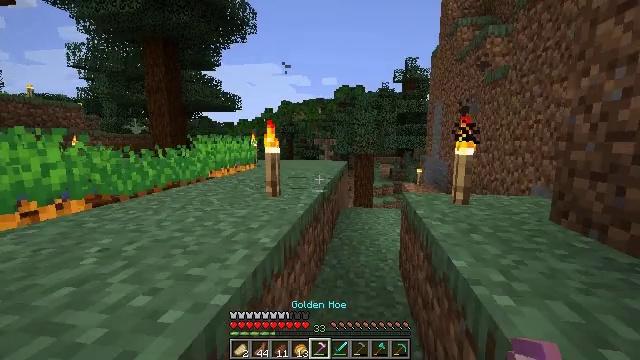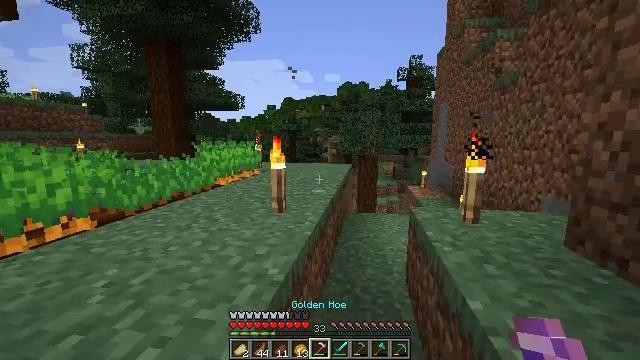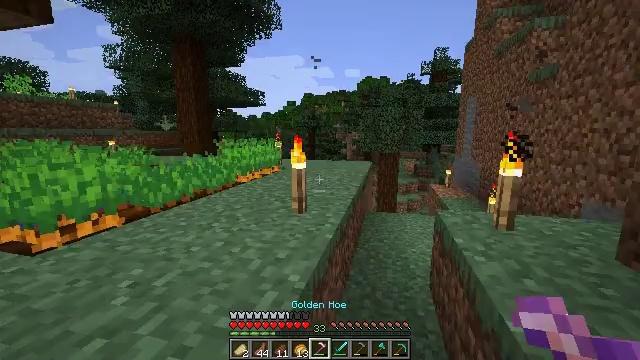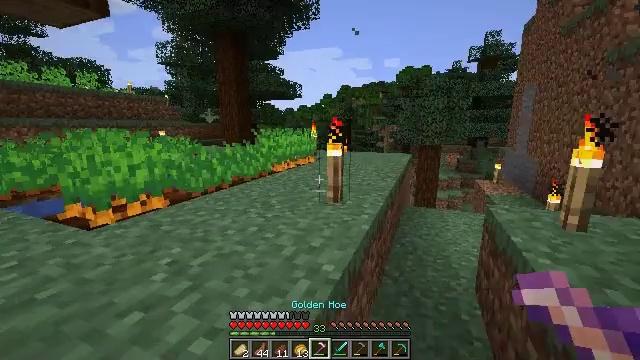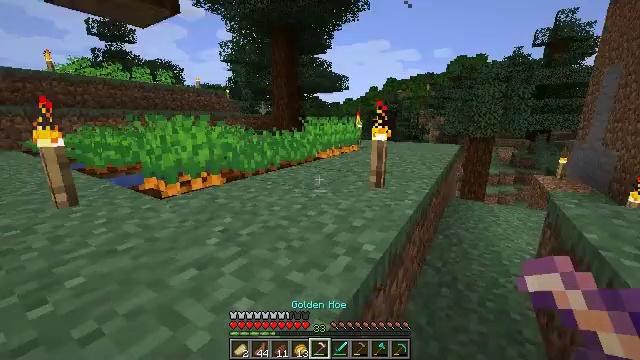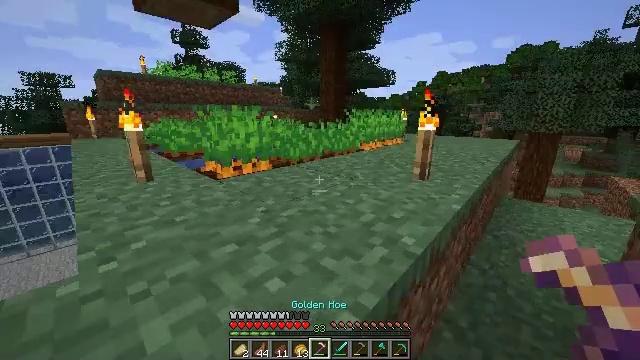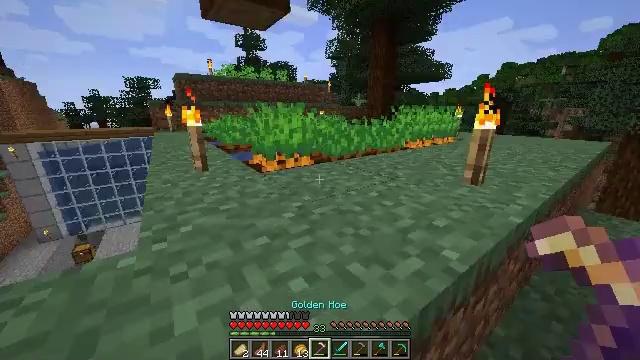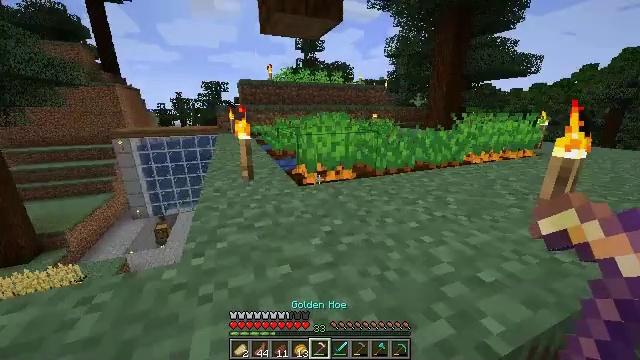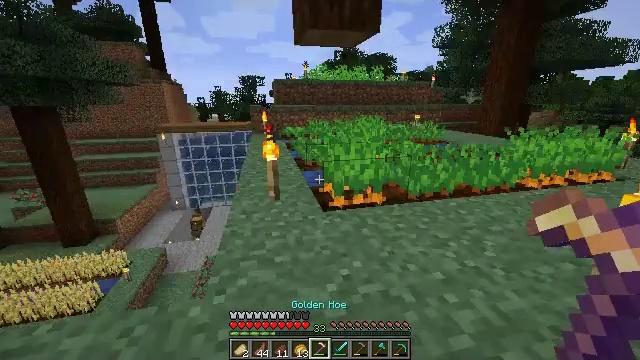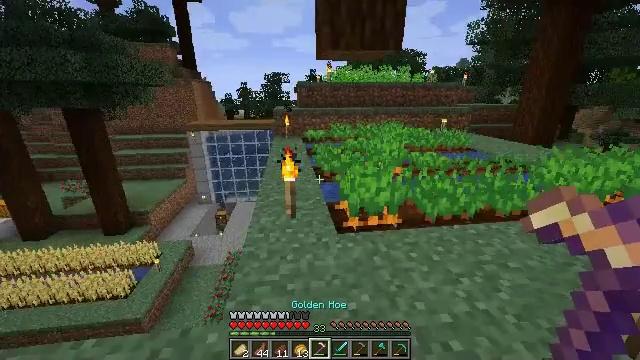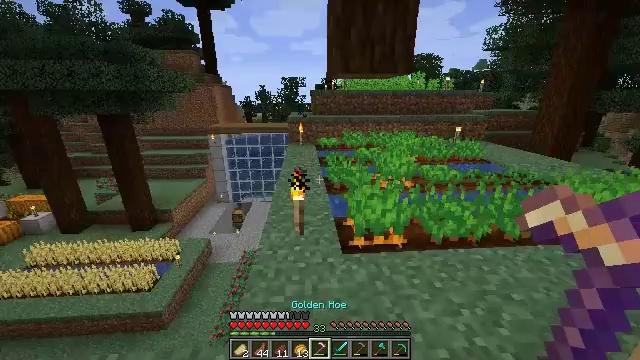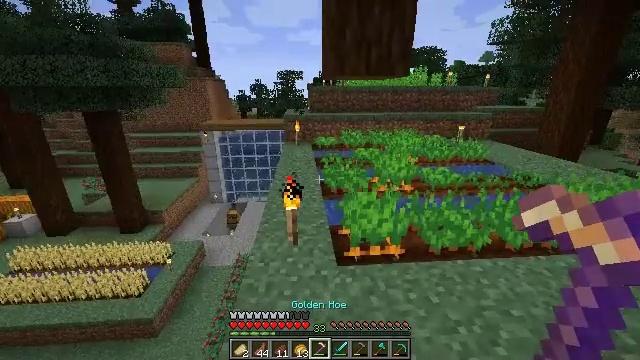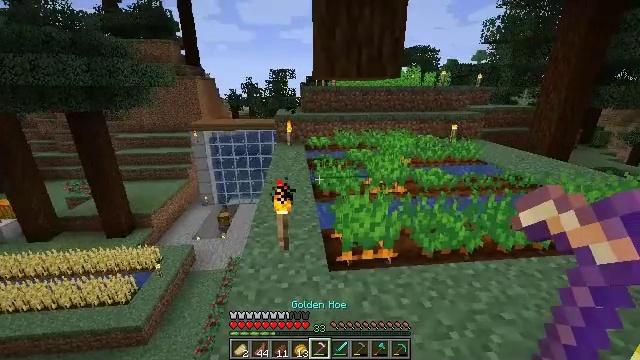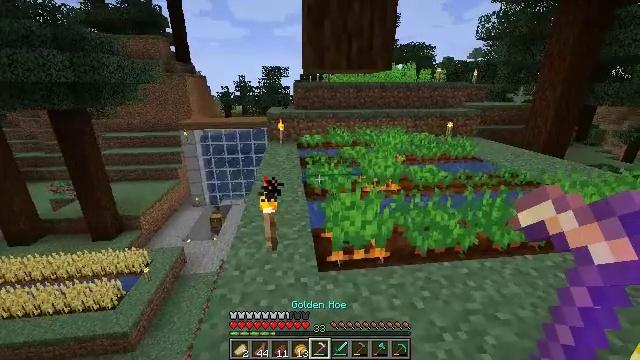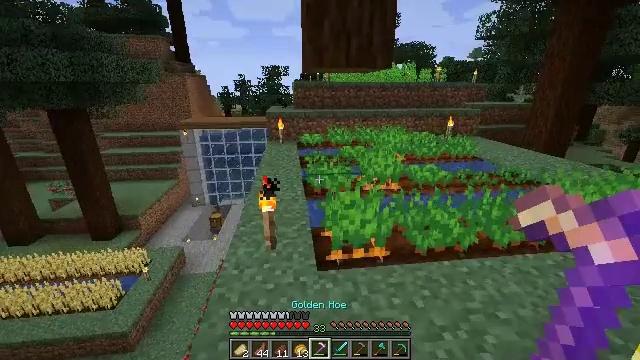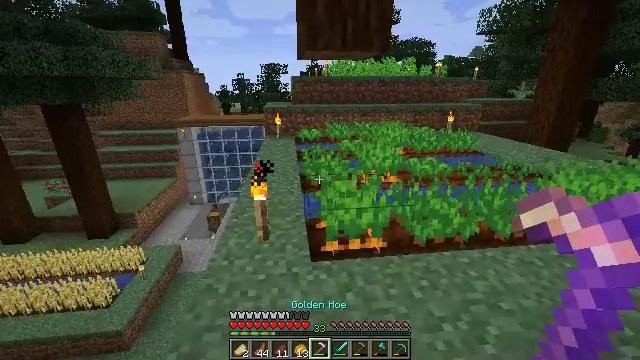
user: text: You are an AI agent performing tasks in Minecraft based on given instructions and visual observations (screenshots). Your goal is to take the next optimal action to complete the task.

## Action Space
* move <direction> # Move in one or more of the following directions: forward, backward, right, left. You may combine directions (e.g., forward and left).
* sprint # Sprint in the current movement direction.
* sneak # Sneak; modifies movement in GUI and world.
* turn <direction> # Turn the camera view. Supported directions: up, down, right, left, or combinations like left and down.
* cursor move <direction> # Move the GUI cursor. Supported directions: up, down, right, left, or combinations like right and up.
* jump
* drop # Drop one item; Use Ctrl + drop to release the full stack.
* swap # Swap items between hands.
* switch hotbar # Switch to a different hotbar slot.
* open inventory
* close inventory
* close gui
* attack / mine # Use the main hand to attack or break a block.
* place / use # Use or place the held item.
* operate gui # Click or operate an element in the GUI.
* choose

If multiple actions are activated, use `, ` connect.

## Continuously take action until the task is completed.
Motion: motion action
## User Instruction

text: Dig up carrots from the soil.
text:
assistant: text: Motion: move forward, jump
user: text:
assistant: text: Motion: move forward, turn left, jump
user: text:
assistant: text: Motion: move forward, sprint, turn left and down, jump
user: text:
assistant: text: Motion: move forward, sprint, turn left and down, jump
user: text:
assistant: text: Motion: move forward, sprint, turn left and down, jump
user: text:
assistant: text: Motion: move forward, sprint, turn left and down, jump
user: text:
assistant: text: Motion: move forward, sprint, turn left, jump
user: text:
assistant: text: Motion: move forward, sprint, turn left, jump
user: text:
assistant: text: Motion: move forward, turn left and down, jump
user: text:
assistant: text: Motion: move forward, turn left
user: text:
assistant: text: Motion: no_op
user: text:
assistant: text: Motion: turn right
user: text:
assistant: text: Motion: turn right
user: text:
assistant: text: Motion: no_op
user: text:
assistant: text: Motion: no_op
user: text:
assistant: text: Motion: turn right
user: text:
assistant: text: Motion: turn right and down
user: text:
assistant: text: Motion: turn right and down
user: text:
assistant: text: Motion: turn down
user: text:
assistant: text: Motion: no_op
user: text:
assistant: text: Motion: no_op
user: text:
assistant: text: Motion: no_op
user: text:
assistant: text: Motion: turn left and down
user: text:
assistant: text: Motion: no_op
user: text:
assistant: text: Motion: no_op
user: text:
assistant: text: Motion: no_op
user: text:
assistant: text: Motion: no_op
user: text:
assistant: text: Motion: no_op
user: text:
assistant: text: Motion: no_op
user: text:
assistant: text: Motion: no_op